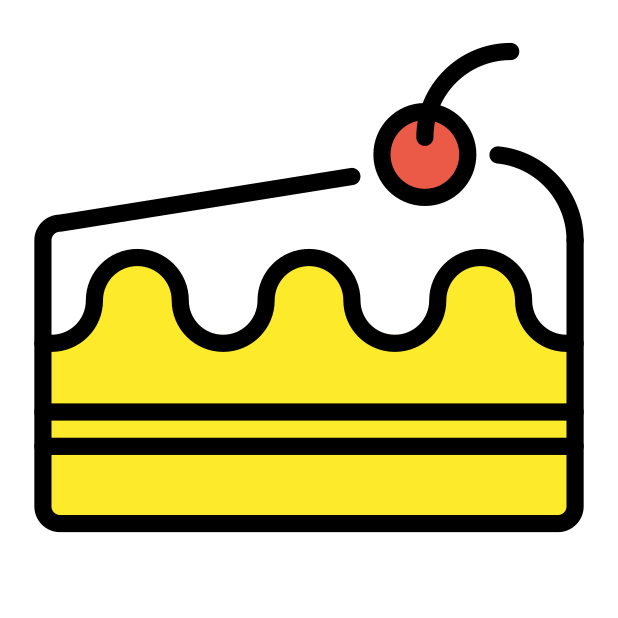
Emoji: 🍰
Name: shortcake
Unicode: 0x1f370